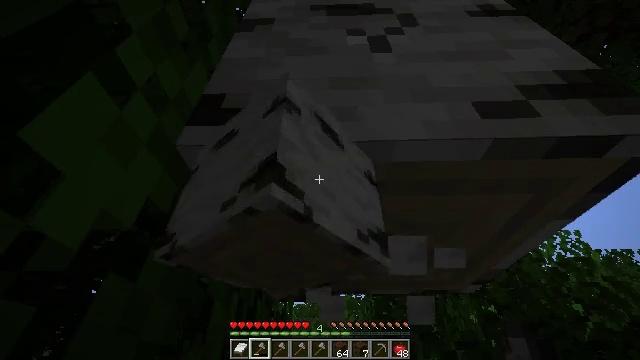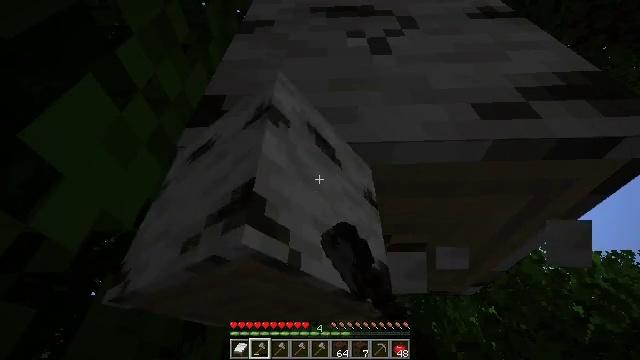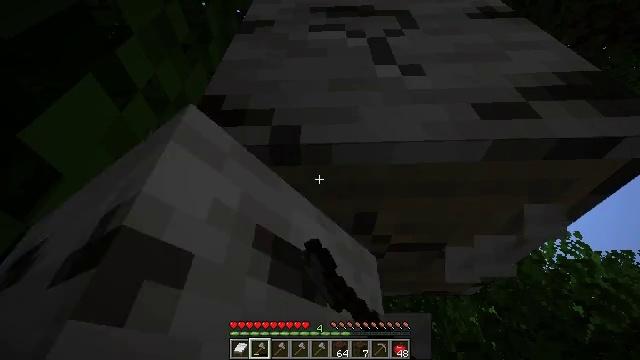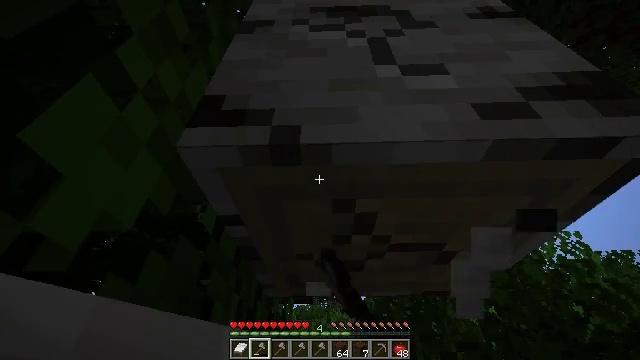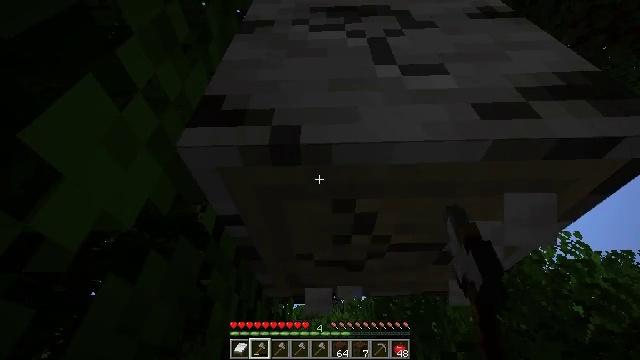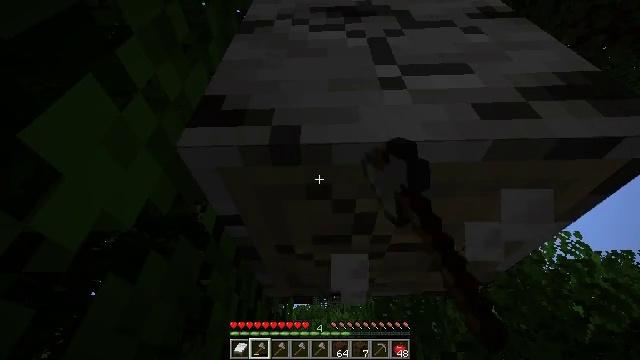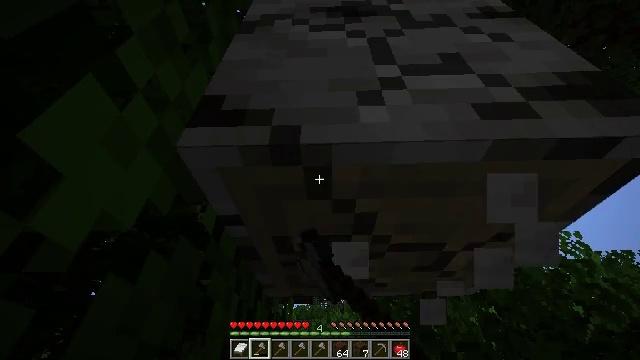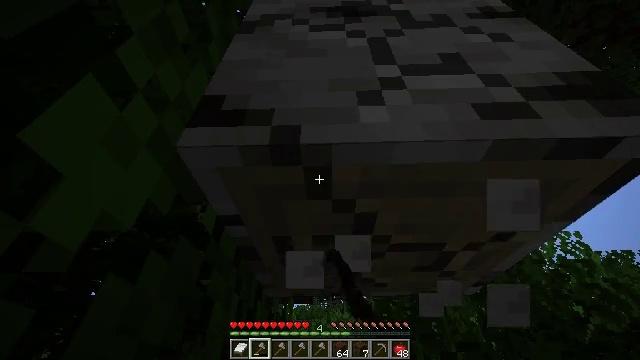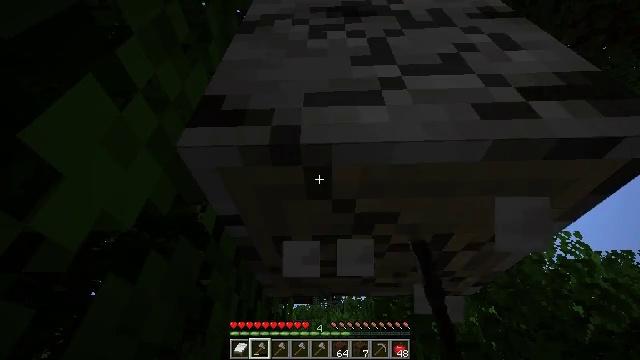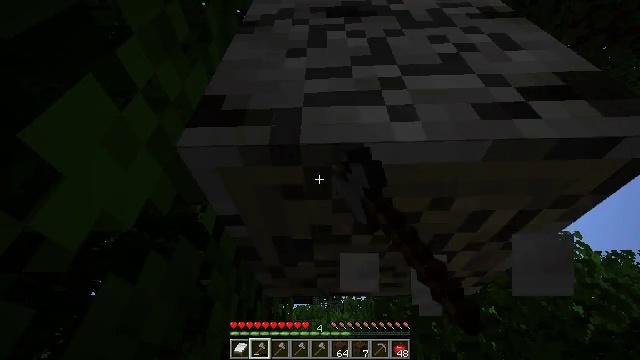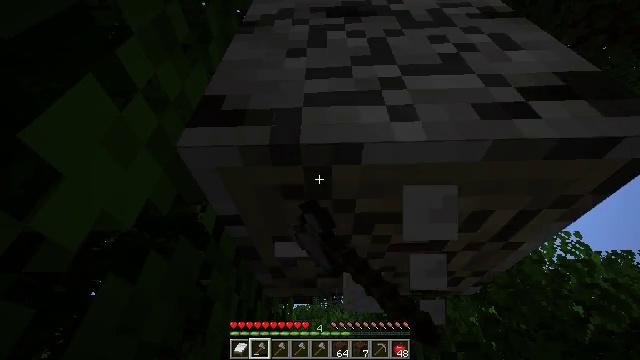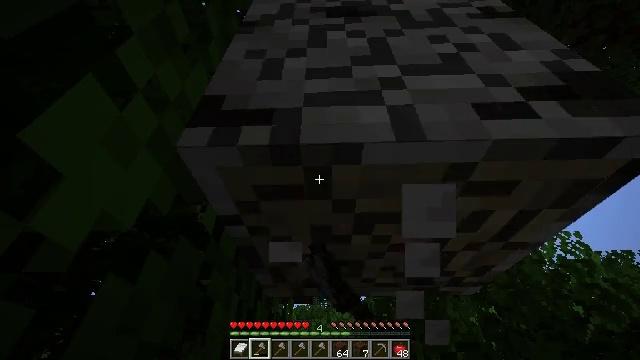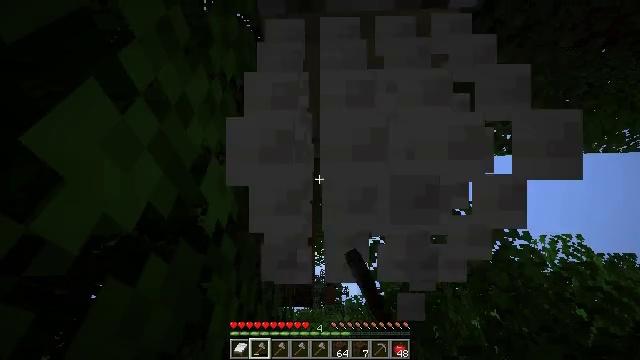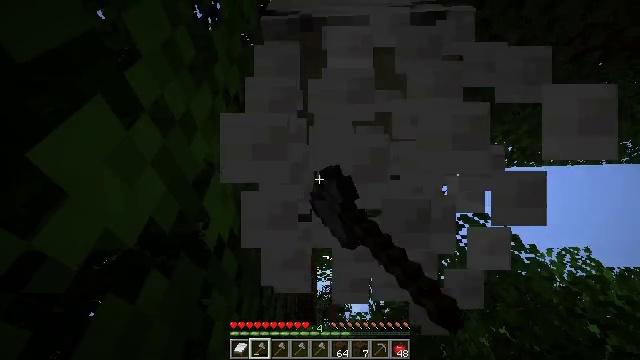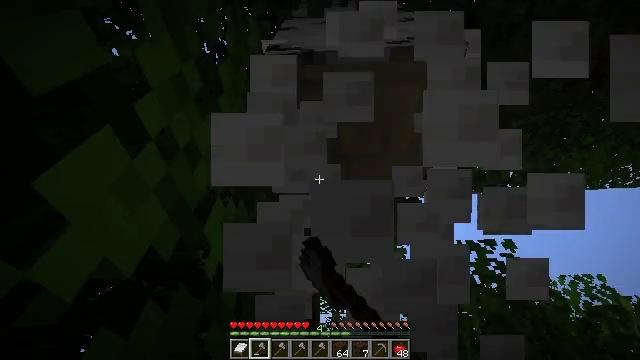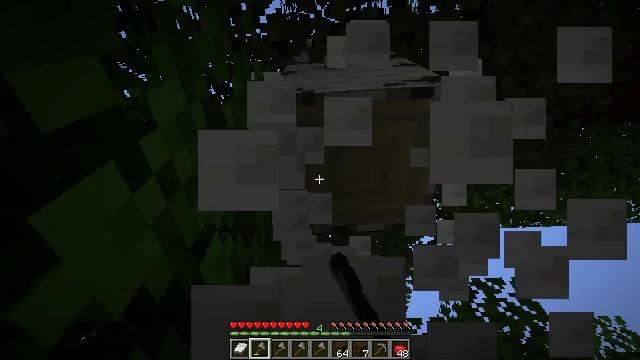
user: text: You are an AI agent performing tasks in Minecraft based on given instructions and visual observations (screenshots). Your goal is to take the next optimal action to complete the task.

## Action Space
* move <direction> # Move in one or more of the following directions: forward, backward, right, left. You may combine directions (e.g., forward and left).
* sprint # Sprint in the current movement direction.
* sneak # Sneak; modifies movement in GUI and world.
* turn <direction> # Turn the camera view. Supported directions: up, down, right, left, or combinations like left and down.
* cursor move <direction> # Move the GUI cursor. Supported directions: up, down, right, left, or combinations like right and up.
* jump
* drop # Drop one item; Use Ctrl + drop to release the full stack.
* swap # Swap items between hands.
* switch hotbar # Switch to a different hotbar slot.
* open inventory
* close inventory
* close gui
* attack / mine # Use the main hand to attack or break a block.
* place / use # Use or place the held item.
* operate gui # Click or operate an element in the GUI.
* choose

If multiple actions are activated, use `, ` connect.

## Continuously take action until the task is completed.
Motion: motion action
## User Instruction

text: Use your axe to get birch logs.
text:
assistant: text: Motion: attack / mine
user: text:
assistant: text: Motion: attack / mine
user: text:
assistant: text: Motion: attack / mine
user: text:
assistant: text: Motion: attack / mine
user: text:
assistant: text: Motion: attack / mine
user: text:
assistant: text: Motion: attack / mine
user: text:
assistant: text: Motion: attack / mine
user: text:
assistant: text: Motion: attack / mine
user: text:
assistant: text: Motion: attack / mine
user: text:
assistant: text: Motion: attack / mine
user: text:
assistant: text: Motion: attack / mine
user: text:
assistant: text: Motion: attack / mine
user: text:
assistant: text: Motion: turn up, attack / mine
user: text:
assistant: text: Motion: turn up, attack / mine
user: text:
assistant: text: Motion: turn up, attack / mine
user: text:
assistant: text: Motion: turn up, attack / mine
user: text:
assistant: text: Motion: turn up, attack / mine
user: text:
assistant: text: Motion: attack / mine
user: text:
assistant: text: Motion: attack / mine
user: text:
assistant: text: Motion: attack / mine
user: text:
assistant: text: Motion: attack / mine
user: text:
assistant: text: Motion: attack / mine
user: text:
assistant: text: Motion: attack / mine
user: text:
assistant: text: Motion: attack / mine
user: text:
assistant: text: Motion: attack / mine
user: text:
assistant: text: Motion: attack / mine
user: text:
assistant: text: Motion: attack / mine
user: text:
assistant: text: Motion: attack / mine
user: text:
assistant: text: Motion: attack / mine
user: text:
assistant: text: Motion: attack / mine